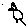
Label: bird